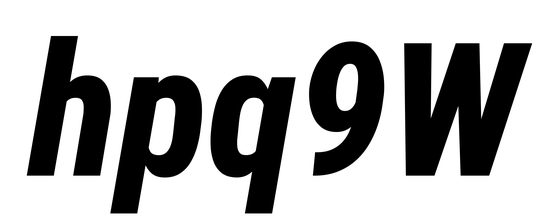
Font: Roboto-Italic_Condensed_ExtraBold_Italic